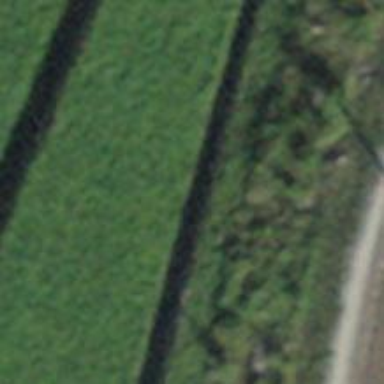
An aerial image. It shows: Grassy path.